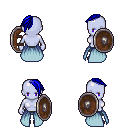
a pixel art fantasy rpg character, female body template, dark elf, purple skin, overskirt, teal pants, blue long mohawk hairstyle, shield, four views (front, back, left, right), 2x2 character sprite sheet, small pixel art, hard edges, no anti-aliasing